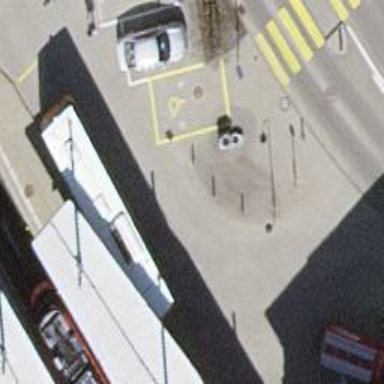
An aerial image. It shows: Bollard barrier.